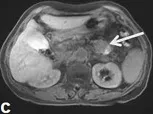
The second imaging. Contrast-enhanced CT shows the tumor mass with intermediate enhancement of the peripheral component and the non-enhanced cyst-like central area (B, arrow).
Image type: radiology (mri)